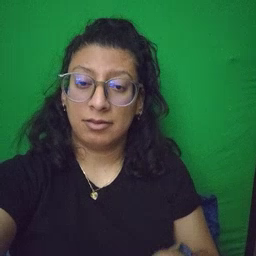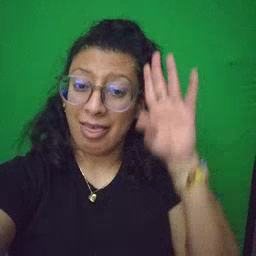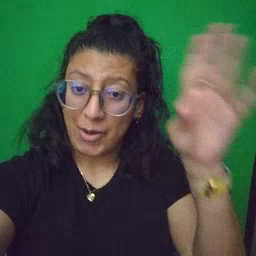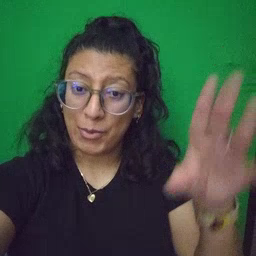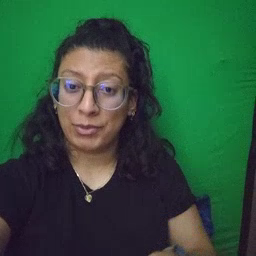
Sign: hello